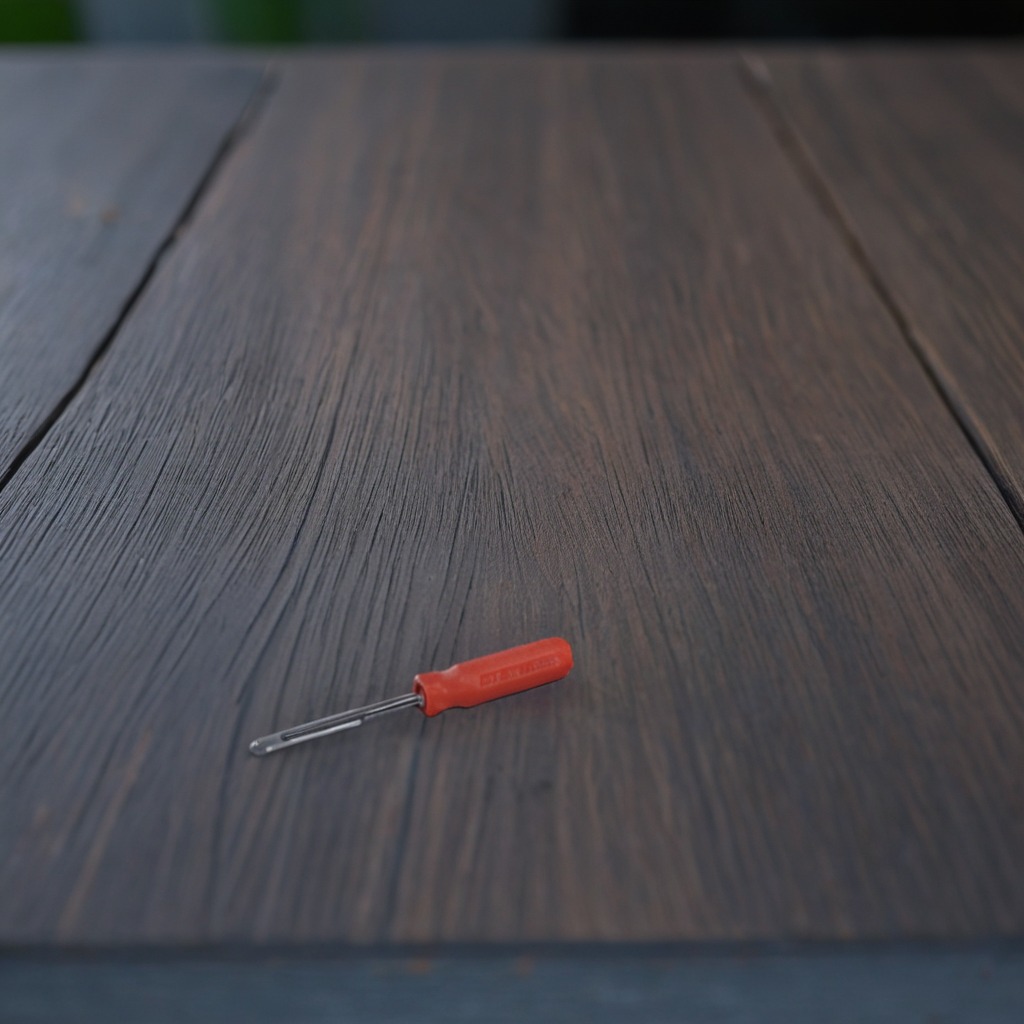
A screwdriver is lying on the old table in the small garage at twilight.